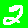
Digit: 2